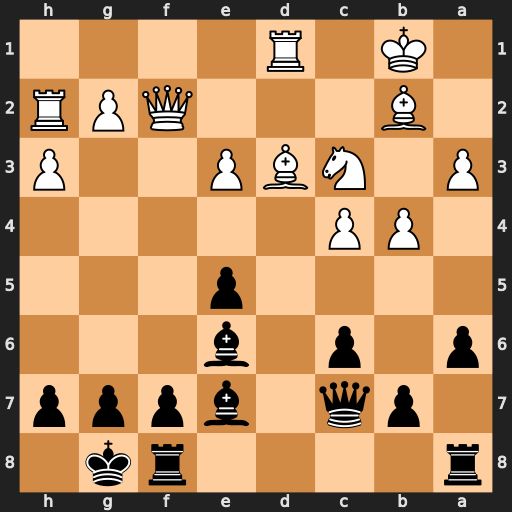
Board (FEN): r4rk1/1pq1bppp/p1p1b3/4p3/1PP5/P1NBP2P/1B3QPR/1K1R4
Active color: b
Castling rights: -
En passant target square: -
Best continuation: e4 Nxe4 Qxh2